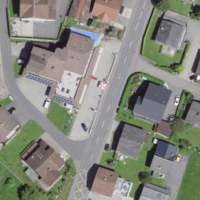
EUNIS habitat code: 54
Species observed at this site:
Cornus sanguinea